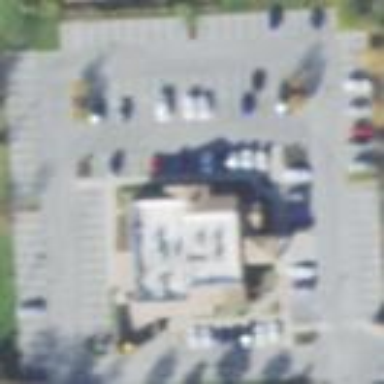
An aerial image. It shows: Parking area with asphalt surface.